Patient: sex M, age 45
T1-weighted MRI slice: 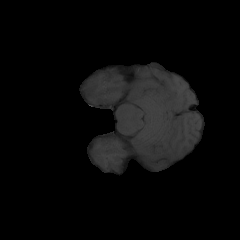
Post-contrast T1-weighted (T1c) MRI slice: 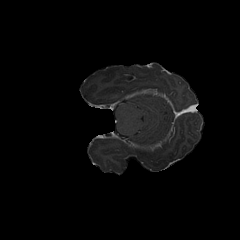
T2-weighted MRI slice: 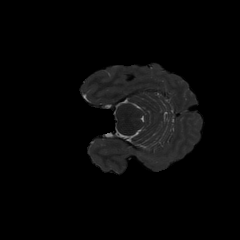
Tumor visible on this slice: no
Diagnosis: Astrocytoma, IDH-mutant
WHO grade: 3